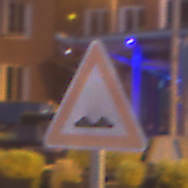
Verkehrszeichen: UnebeneFahrbahn
Umgebung: Outdoor, Urban
Tageszeit: Night
Wetter: PartlyCloudy
Licht: Artificial
Jahreszeit: NotSpecified
Kontrast: HighContrast